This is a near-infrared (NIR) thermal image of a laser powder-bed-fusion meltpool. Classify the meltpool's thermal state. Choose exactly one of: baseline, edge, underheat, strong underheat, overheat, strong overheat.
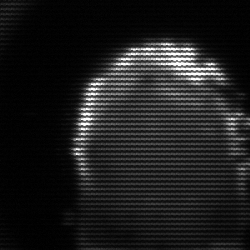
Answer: baseline